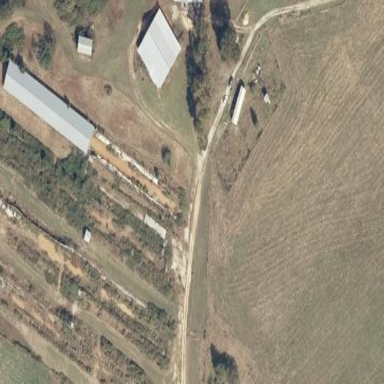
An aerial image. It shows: Farm auxiliary building.